Field crop: maize
Growth stage: 2
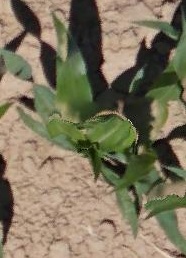
Species: maize